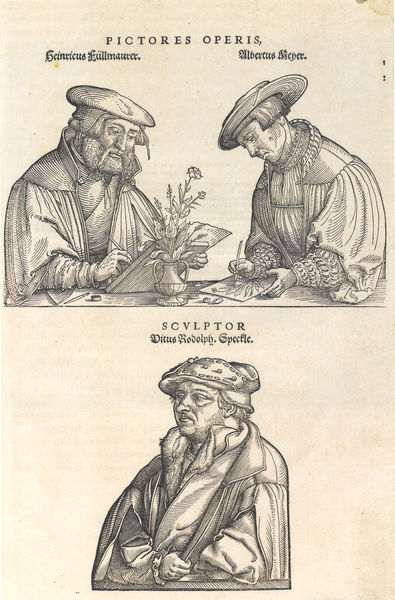
Titel: Porträts der Illustratoren
Künstler: Heinrich Füllmaurer
Standort: Berlin
Institution: Kupferstichkabinett
Schlagwörter: feder, blume, hut, hüte, männer, zeichnung, mütze, gelehrte, mantel, reich, drei, vase, schrift, papier, blumenvase, maler, tusche, buch, druck, radierung, stich, buchdruck, schreiben, zeichner, bildhauer, latein, kape, albertus, henricus, vitus, pictores, sculptor, poeris, operis, füllmaurer